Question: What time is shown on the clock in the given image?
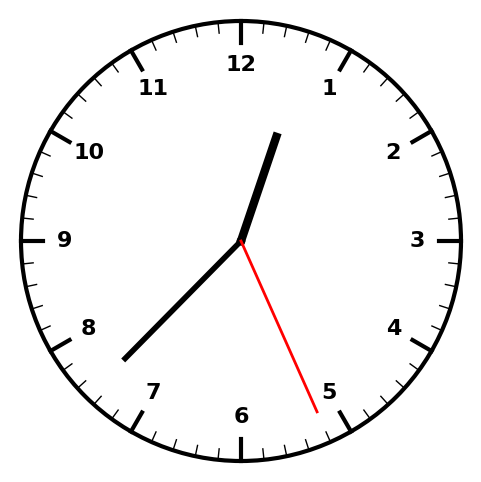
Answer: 12:37:26